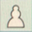
Piece: wP